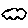
Label: cloud